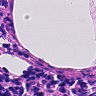
Metastatic tissue present: no